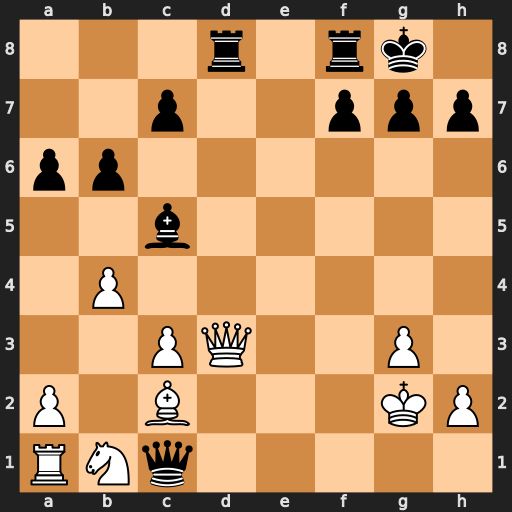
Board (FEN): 3r1rk1/2p2ppp/pp6/2b5/1P6/2PQ2P1/P1B3KP/RNq5
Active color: w
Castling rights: -
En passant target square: -
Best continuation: Qxh7#